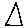
Label: triangle